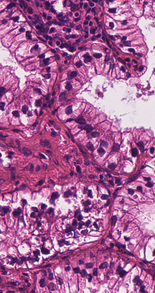
Tumor epithelial tissue: yes
Tumor-associated stroma tissue: yes
Normal tissue: no